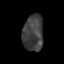
Tissue: prostate
Cell type: T cells
Senescence score: 0.7514
Nuclear area (px): 730
Mean DAPI intensity: 63.279